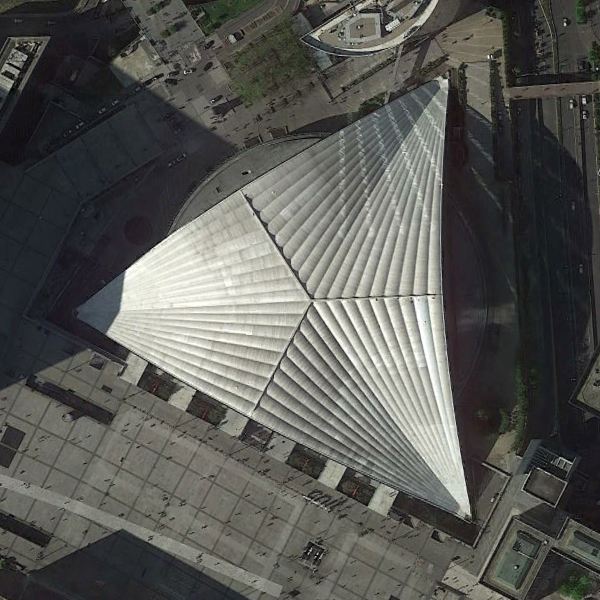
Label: Center